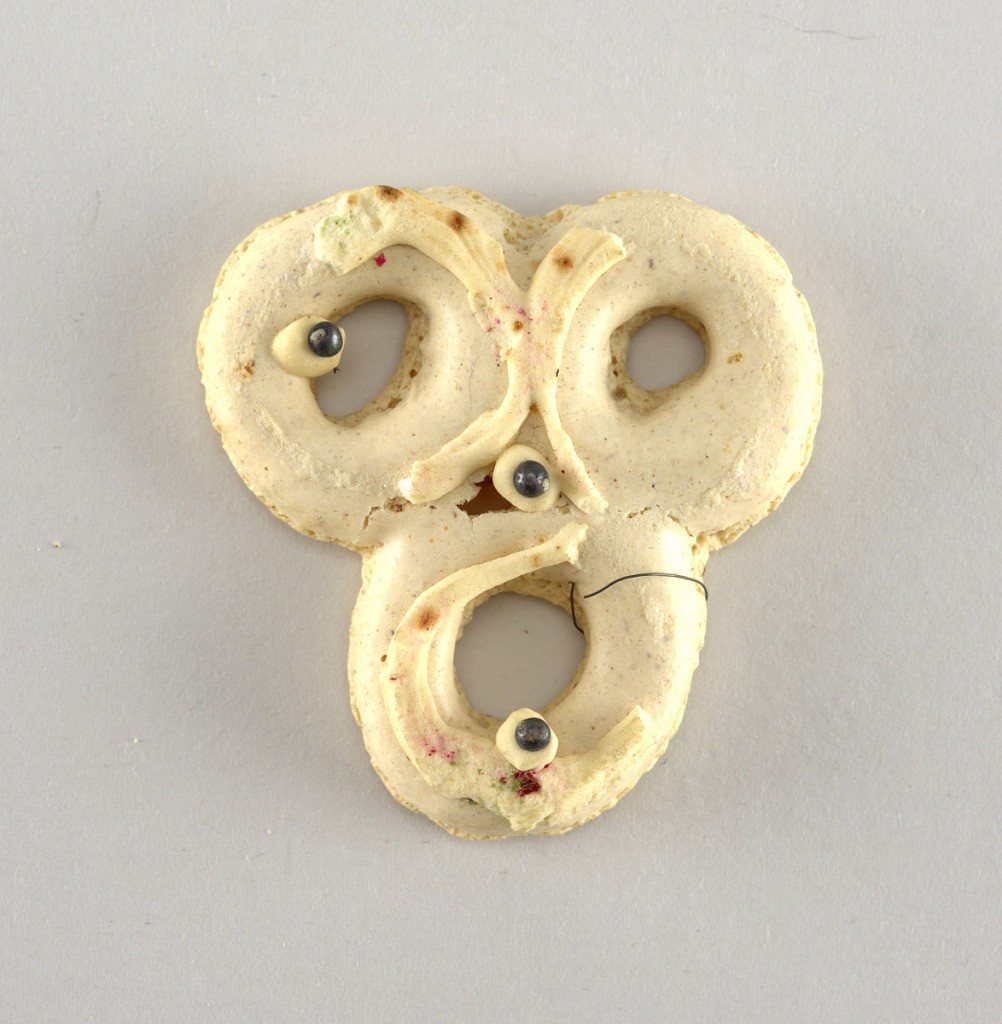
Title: Ornament, Christmas tree
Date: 1850–99
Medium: Dough
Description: Three rings with sugar flakes in red and green, and three black pearls.